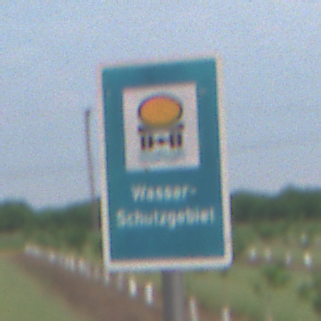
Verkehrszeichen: Wasserschutzgebiet
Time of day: SunriseSunset
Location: Outdoor (Nature)
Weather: PartlyCloudy
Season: NotSpecified
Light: Natural